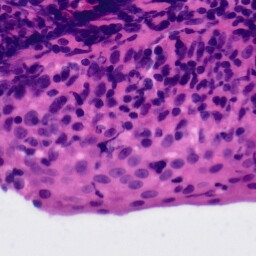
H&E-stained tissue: Tonsil